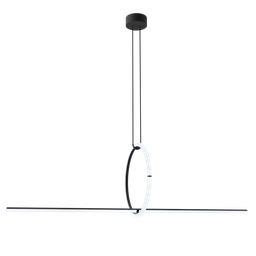
Label: lighting